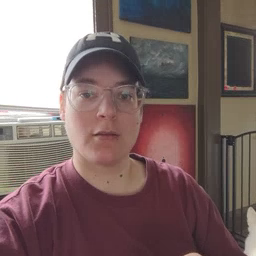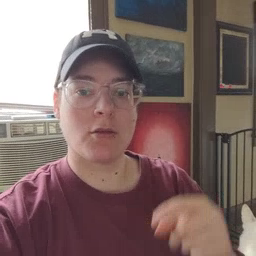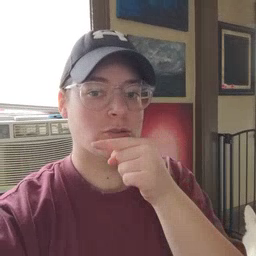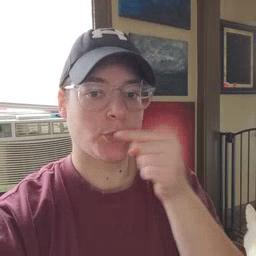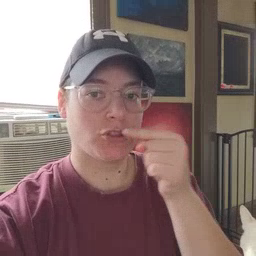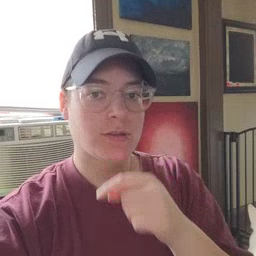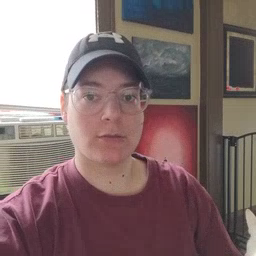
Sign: toothbrush